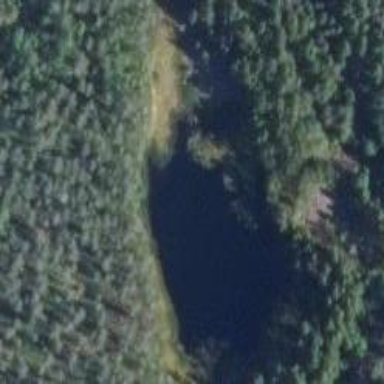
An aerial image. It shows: Serene lake surrounded by nature.